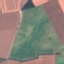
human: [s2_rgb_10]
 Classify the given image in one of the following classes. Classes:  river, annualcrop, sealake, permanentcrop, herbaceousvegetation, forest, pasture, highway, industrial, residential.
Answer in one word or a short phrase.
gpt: AnnualCrop